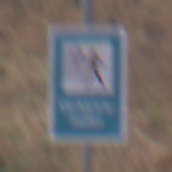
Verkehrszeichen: Verkehrshelfer
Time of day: Midday
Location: Outdoor (RoadRail)
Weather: Clear
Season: NotSpecified
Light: Natural